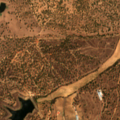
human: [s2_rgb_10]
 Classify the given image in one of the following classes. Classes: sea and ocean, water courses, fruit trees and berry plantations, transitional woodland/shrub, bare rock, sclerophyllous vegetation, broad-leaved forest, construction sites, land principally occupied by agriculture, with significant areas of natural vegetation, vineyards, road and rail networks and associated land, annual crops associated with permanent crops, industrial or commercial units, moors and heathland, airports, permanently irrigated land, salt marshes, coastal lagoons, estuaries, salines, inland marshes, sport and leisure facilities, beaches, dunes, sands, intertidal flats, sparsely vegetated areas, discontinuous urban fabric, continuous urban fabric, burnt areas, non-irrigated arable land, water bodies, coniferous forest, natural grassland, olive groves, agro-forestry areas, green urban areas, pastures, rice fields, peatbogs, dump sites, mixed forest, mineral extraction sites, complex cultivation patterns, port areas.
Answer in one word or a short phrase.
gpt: complex cultivation patterns, agro-forestry areas, transitional woodland/shrub, water bodies